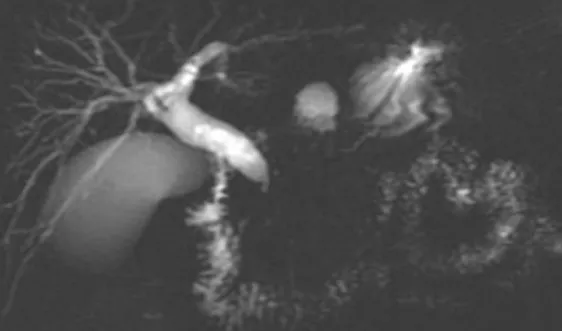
MRCP shows severe stenosis and occlusion of the pancreatic segment of the common bile duct and dilation of the intrahepatic and extrahepatic bile ducts.
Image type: radiology (mri)